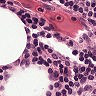
Metastatic tissue present: no